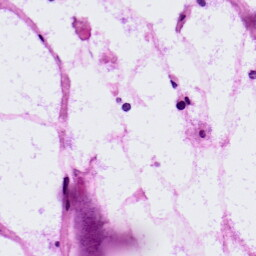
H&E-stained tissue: LymphNode